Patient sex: F
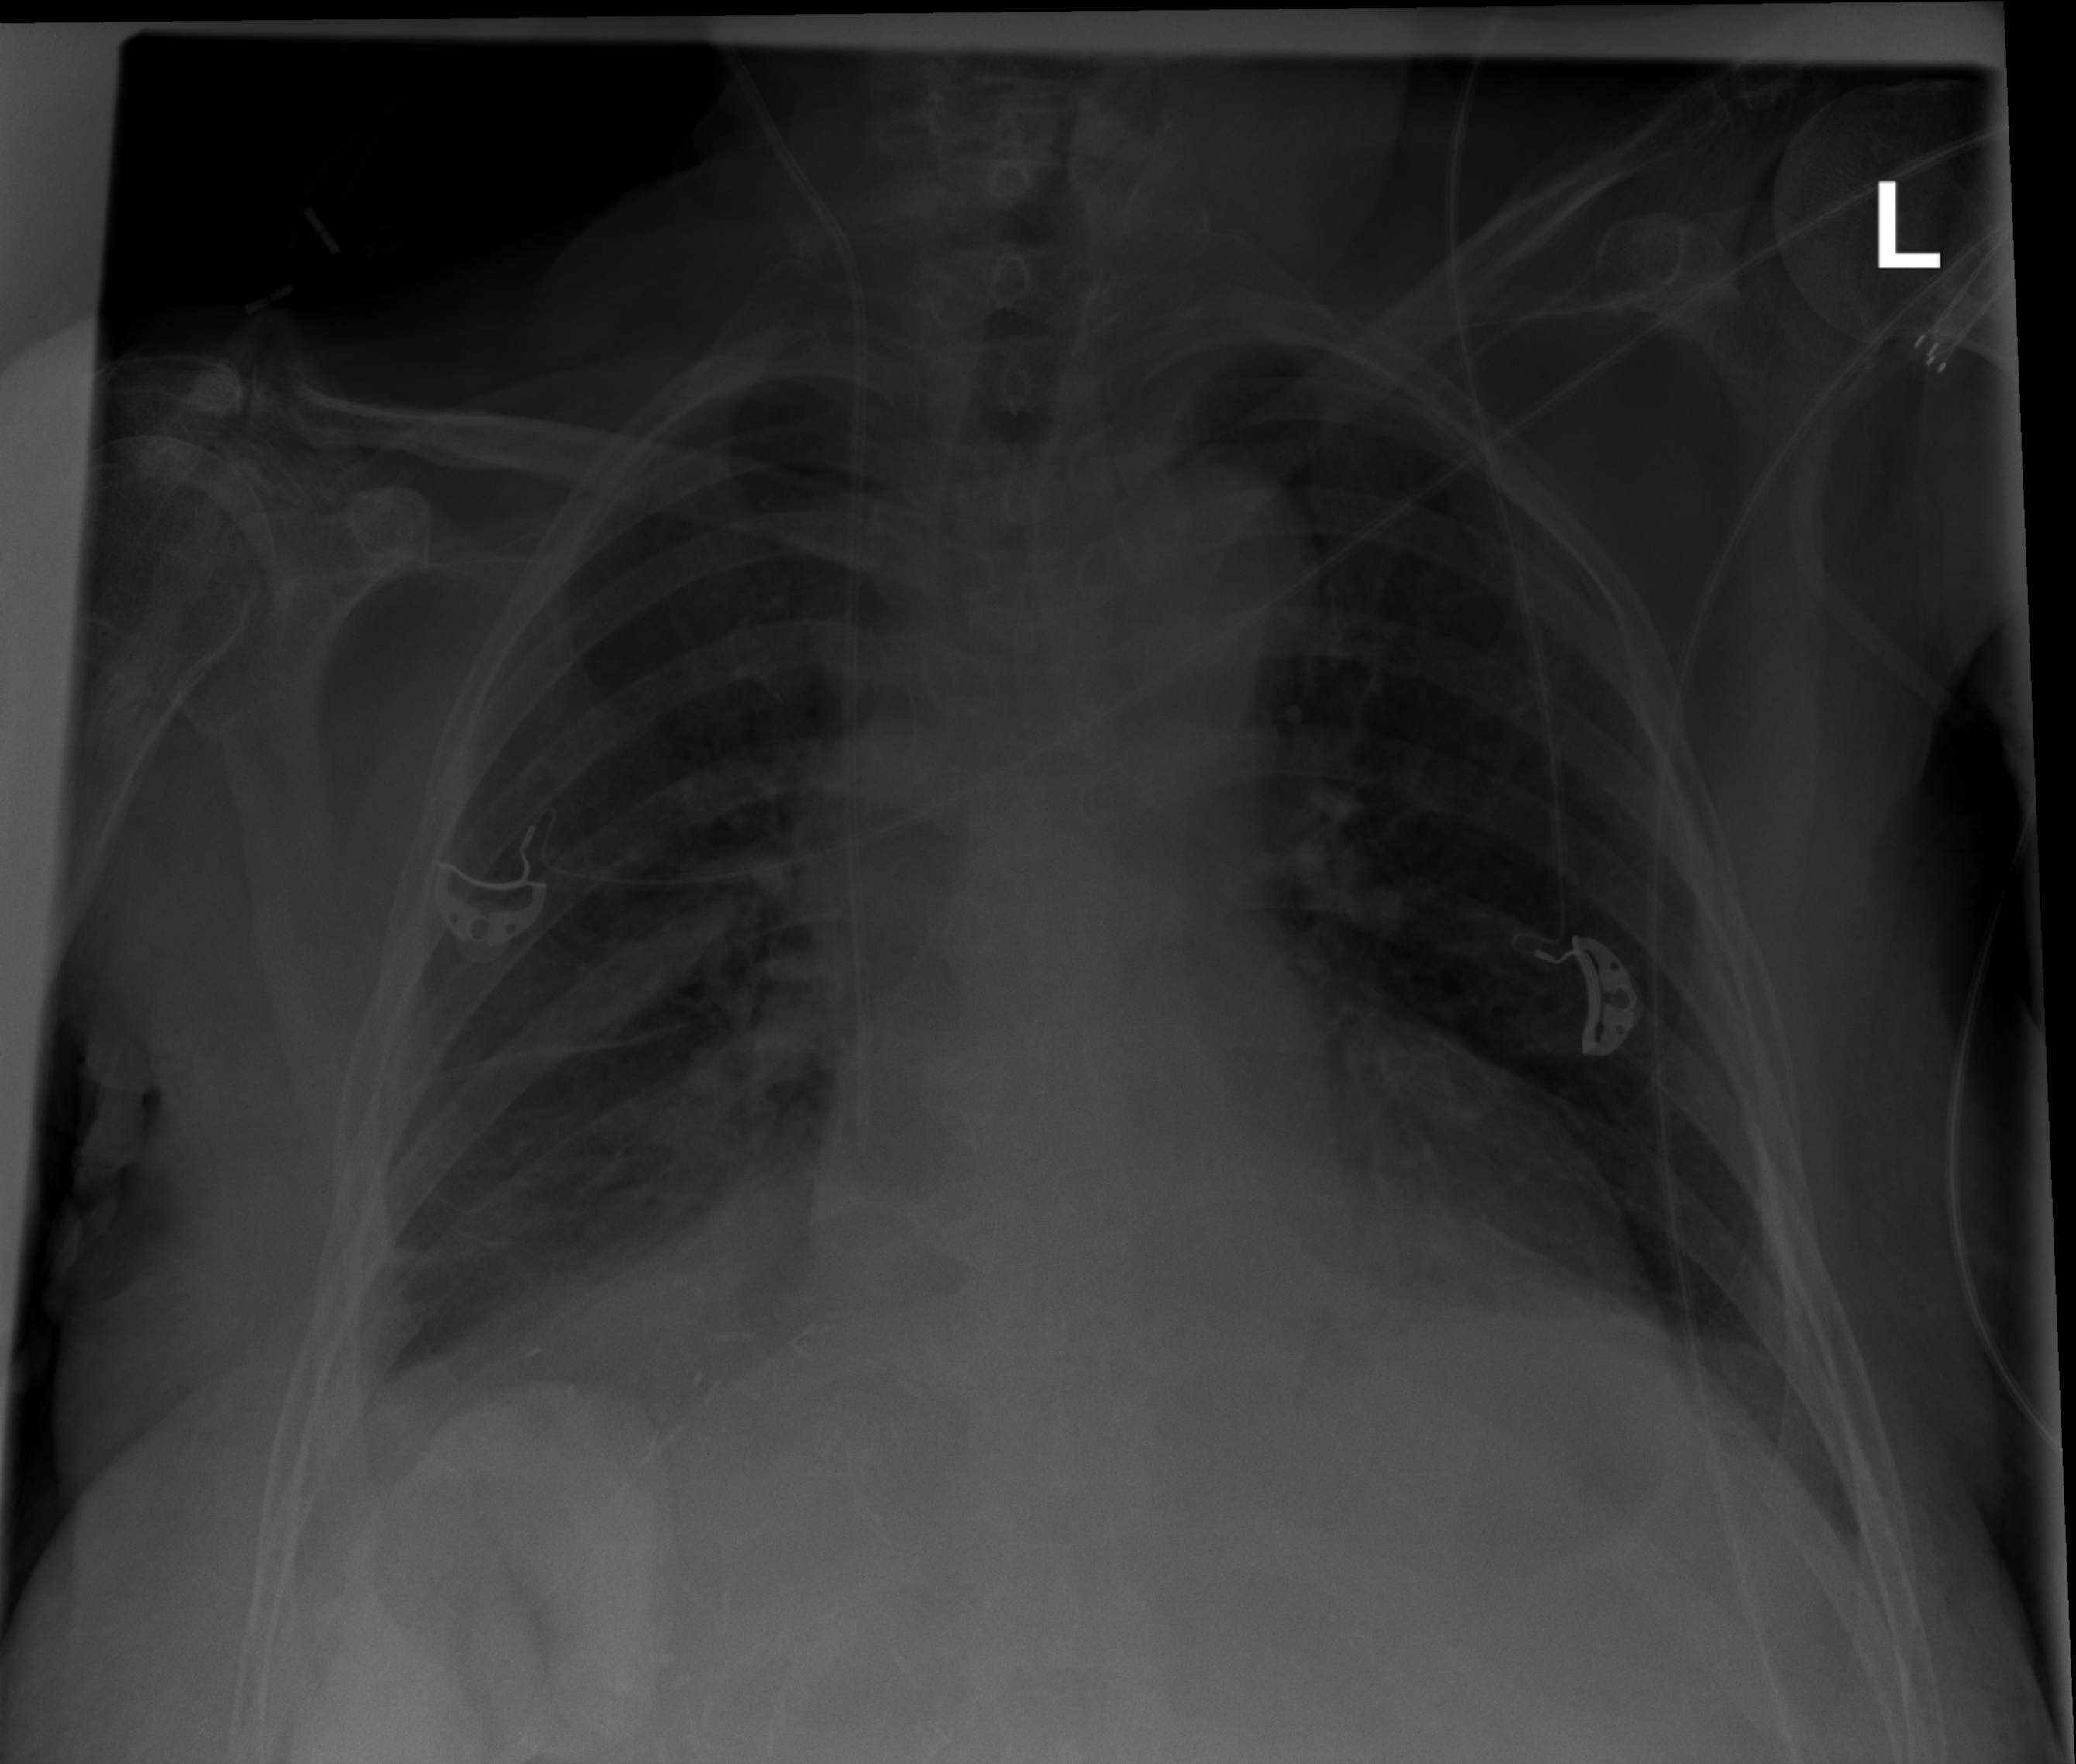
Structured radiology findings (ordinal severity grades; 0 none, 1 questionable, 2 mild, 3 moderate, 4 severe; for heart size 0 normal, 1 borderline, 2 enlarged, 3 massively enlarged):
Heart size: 1
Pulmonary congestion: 0
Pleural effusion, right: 2
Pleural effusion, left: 2
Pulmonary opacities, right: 0
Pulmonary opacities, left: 0
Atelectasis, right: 2
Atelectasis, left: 2